Interaction volume radius: 5 \u00c5
Interaction volume height: 25 \u00c5
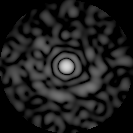
Disorder parameter: 0.8703